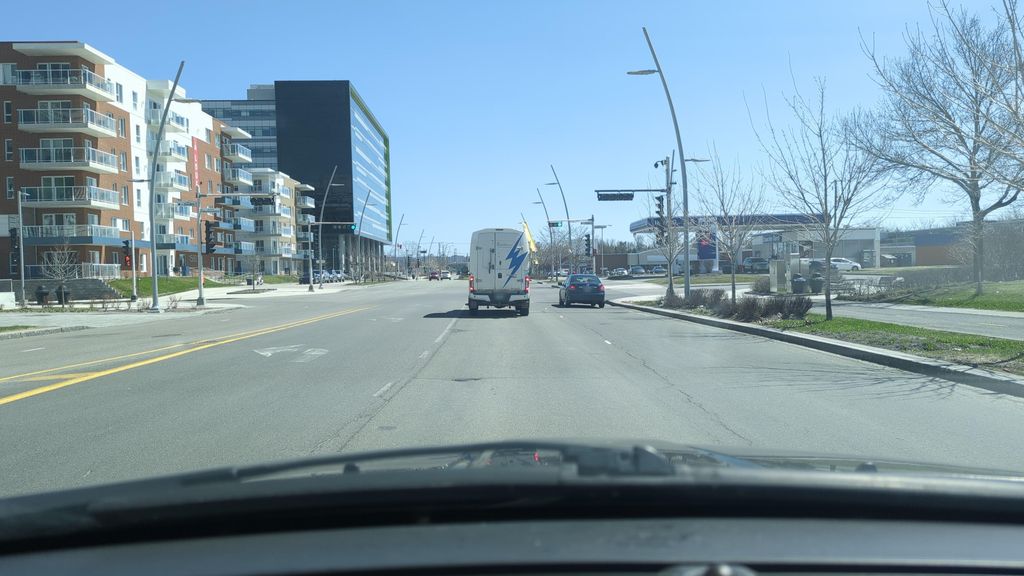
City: quebec_city